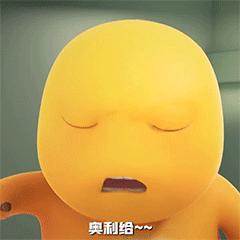
Label: nailong